Question: Hello StackOverflow community,
I have run into a problem that quite frankly is baffling me and I am surprised that I haven't run into this problem sooner.
Apologies if I have overlooked something simple - I have done extensive Google and StackOverflow searches to no avail.
My problem is that when applying a padding to a Div the container is stretched by the specified padding amount in Firefox/Chrome but not in IE. I have seen suggestions for adding "display:inline;" or "display:inline-block;" to fix the problem but this has effect for me.
Here is an rendered example:

And the code for this example:
'''
<html>
<head>
<style type="text/css">
#div1 {
background-color:black;
width:400px;
height:300px;
padding-top:10px;
}
#div2 {
background-color:red;
width:400px;
height:280px;
padding-top:10px;
}
#div3 {
background-color:blue;
width:400px;
height:260px;
padding-top:10px;
}
#div4 {
background-color:green;
width:400px;
height:200px;
}
</style>
</head>
<body>
<div id="div1">
<div id="div2">
<div id="div3">
</div>
</div>
</div>
<div id="div4">
</div>
</body>
</html>
'''
What am I missing? Any help would be appreciated.
Thank you.
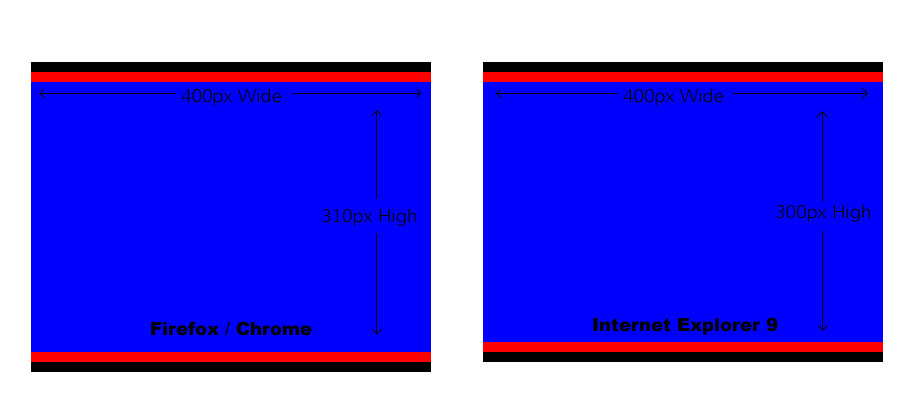
Answer: A '<!DOCTYPE ... >' is what you're missing. IE is rendering in Quirks mode, where the box model is border-box and not content-box.